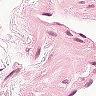
Metastatic tissue present: no